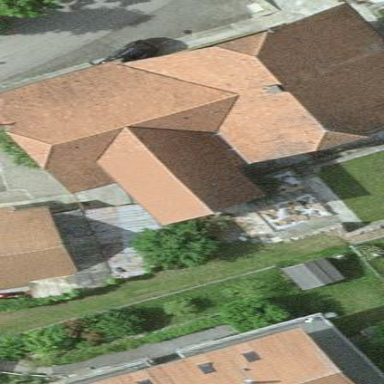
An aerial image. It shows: Farm building.